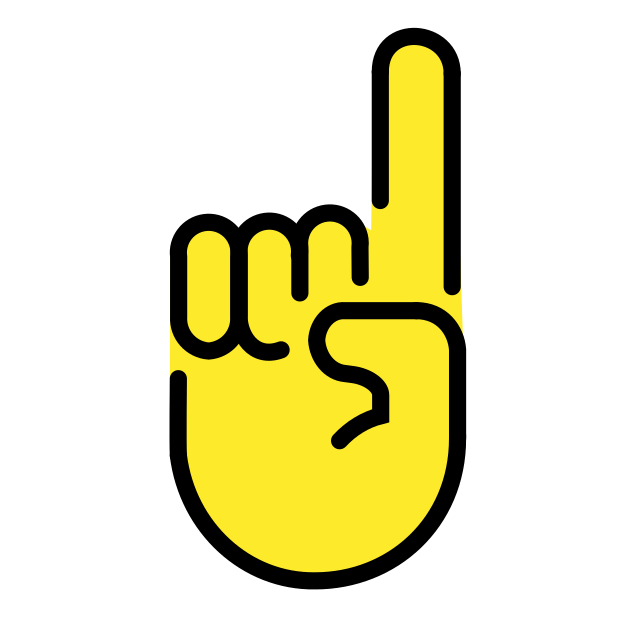
index pointing up